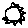
Label: sun